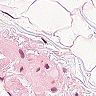
Metastatic tissue present: no